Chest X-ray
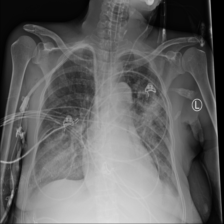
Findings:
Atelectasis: negative
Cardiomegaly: negative
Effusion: negative
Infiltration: positive
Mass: negative
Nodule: negative
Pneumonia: negative
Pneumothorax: negative
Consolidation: positive
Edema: negative
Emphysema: negative
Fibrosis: negative
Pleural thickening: negative
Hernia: negative